Aerial crown-view tile of a tropical tree (Barro Colorado Island, Panama), acquired 20240611:
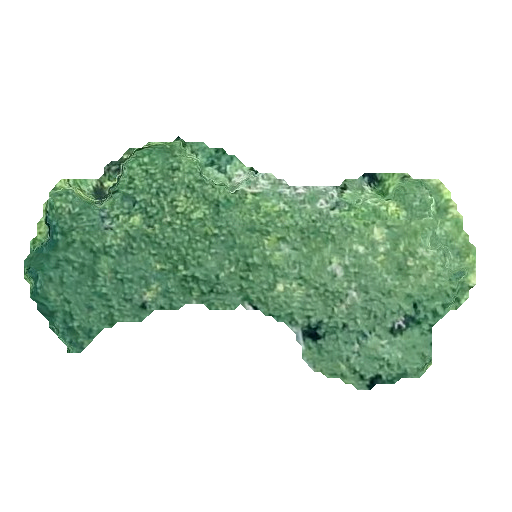
Species: Jacaranda copaia
GBIF accepted scientific name: Jacaranda copaia
Crown area: 111.763 m²